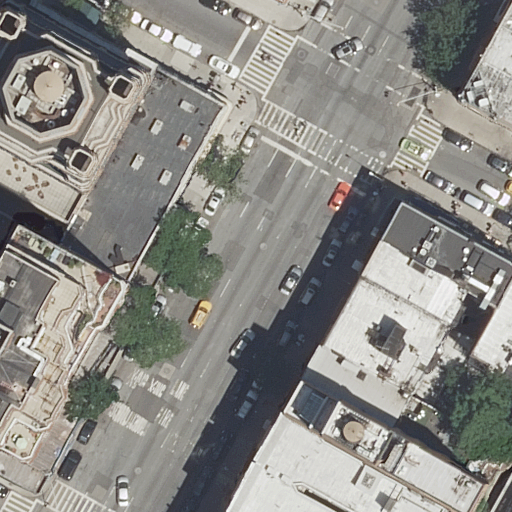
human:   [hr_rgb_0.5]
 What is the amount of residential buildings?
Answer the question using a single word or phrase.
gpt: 16

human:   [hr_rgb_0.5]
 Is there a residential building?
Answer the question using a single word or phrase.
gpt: yes

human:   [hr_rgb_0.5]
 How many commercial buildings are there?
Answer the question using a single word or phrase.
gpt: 0

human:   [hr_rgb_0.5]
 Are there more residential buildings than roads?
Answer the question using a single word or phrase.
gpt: yes

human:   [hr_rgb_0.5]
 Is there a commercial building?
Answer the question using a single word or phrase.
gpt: no

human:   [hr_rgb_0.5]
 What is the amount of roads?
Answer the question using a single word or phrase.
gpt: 3

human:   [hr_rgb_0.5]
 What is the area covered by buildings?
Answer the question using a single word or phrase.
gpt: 3515m2

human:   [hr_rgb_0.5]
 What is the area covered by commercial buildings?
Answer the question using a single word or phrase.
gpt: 0m2

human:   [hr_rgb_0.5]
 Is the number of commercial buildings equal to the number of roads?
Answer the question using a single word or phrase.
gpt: no

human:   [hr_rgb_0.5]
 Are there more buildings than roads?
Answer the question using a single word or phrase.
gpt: yes

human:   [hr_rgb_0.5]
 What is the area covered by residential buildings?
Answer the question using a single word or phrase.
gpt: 3515m2

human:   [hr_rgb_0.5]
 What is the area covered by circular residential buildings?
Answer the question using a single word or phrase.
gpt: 0m2

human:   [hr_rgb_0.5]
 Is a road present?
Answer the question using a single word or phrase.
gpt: yes

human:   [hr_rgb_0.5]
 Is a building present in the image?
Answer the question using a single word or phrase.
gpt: yes

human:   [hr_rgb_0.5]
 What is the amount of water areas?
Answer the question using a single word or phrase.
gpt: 0

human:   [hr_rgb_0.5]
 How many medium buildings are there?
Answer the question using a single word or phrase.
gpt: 10

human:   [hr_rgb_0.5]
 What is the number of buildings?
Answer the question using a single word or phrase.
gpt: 16

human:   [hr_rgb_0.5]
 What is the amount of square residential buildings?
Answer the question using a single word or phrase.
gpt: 0

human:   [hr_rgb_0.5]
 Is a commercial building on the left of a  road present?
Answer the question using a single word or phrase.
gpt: no

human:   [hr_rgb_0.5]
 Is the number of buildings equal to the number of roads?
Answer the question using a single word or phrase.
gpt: no

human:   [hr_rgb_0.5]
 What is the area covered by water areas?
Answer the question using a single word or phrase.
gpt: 0m2

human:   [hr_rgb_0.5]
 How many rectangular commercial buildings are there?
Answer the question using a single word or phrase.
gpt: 0

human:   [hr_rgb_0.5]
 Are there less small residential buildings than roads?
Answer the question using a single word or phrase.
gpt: no

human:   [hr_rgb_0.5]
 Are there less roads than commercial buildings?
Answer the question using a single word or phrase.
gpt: no

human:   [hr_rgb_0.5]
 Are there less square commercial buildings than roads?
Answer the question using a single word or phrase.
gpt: yes

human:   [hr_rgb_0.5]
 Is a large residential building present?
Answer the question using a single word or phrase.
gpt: yes

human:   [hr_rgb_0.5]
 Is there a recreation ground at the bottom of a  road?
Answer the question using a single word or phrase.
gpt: no

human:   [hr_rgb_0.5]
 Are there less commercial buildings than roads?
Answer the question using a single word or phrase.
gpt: yes

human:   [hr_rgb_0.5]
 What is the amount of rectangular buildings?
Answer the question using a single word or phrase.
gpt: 12

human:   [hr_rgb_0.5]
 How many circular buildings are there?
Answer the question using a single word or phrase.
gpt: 0

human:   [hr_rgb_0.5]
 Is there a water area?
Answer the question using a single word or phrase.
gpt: no

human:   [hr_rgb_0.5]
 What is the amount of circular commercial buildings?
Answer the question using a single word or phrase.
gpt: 0

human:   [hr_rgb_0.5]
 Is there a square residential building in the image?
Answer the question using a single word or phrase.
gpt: no

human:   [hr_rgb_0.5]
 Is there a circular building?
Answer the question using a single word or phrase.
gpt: no

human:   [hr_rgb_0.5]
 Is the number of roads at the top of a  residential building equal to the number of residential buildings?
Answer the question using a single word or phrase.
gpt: no

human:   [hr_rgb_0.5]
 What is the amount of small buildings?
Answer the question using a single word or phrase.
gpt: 4

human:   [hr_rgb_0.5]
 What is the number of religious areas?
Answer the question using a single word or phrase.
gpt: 0

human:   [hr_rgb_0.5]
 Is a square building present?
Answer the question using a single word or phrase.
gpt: no

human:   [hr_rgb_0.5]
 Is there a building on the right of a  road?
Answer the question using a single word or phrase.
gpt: yes

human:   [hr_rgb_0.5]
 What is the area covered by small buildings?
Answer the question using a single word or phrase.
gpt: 78m2

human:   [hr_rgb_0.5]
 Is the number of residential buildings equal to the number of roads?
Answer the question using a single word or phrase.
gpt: no

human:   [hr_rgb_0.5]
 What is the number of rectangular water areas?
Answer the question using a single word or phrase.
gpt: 0

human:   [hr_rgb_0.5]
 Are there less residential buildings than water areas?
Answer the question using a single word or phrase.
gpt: no

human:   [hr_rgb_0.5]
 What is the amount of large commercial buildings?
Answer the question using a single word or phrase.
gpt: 0

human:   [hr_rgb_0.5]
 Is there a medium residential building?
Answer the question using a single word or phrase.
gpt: yes

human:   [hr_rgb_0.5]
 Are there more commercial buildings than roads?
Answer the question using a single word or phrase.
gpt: no

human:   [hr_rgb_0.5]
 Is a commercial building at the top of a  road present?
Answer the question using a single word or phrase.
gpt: no

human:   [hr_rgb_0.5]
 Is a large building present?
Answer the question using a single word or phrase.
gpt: yes

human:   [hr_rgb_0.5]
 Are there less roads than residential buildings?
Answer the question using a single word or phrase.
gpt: yes

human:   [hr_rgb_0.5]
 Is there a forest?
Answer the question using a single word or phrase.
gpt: no

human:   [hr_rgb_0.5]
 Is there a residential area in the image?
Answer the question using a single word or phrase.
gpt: no

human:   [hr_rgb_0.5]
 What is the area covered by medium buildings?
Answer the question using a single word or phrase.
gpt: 2090m2

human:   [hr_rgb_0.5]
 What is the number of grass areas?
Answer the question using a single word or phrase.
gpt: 0

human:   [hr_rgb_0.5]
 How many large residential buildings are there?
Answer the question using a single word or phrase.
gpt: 2

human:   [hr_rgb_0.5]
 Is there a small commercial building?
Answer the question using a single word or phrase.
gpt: no

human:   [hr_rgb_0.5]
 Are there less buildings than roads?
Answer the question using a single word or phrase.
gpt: no

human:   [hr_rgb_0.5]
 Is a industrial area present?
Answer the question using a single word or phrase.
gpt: no

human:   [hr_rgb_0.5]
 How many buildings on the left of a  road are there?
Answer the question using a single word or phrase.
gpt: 4

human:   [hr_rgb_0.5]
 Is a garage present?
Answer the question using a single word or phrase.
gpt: no

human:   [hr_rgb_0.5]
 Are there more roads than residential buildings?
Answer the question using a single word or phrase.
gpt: no

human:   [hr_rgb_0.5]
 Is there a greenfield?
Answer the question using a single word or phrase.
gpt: no

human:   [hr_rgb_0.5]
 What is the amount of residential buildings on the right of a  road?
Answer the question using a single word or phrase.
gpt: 14

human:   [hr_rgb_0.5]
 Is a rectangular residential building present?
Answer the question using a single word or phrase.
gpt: yes

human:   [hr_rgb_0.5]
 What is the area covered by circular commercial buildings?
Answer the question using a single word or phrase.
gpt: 0m2